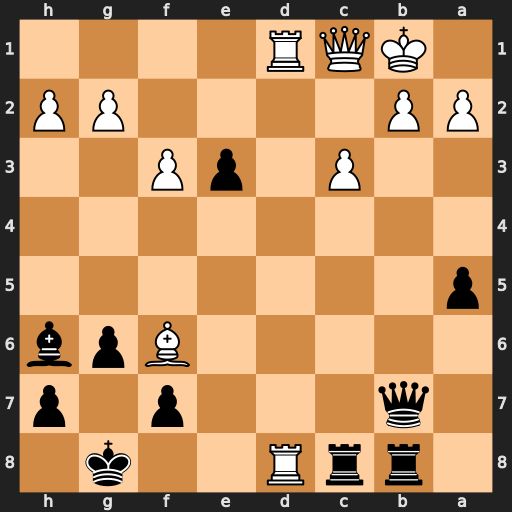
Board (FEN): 1rrR2k1/1q3p1p/5Bpb/p7/8/2P1pP2/PP4PP/1KQR4
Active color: b
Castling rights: -
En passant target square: -
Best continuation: Rxd8 Rxd8+ Rxd8